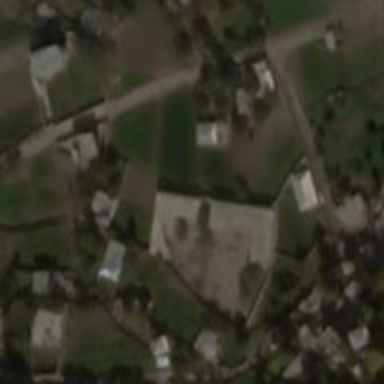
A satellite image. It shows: School.